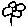
Label: flower